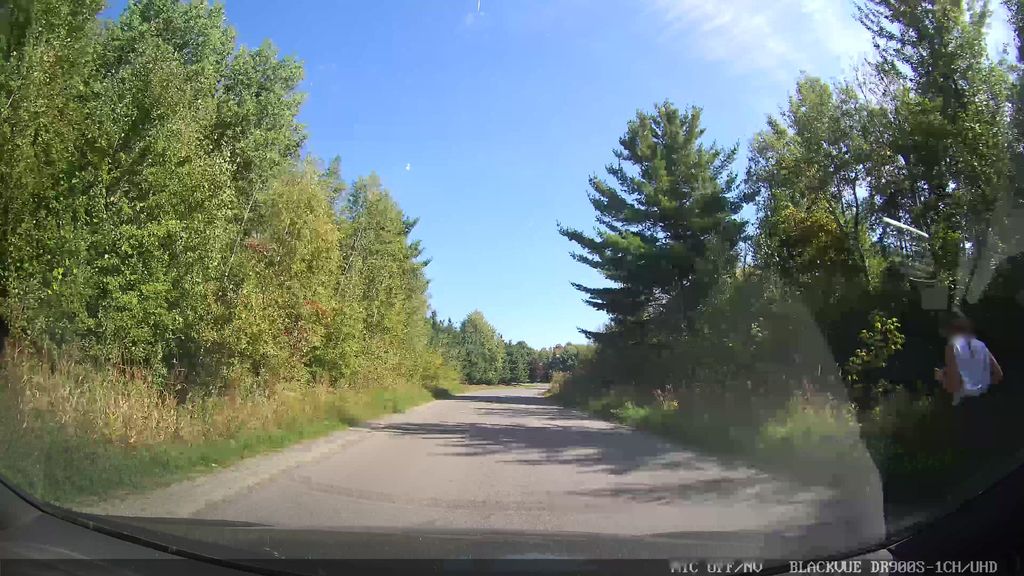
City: ottawa-gatineau